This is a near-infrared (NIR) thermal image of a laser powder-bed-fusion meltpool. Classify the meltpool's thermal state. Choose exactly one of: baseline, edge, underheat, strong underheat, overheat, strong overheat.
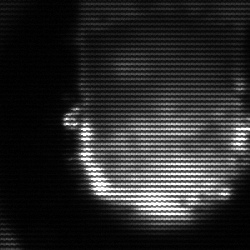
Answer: baseline